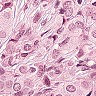
Metastatic tissue present: yes